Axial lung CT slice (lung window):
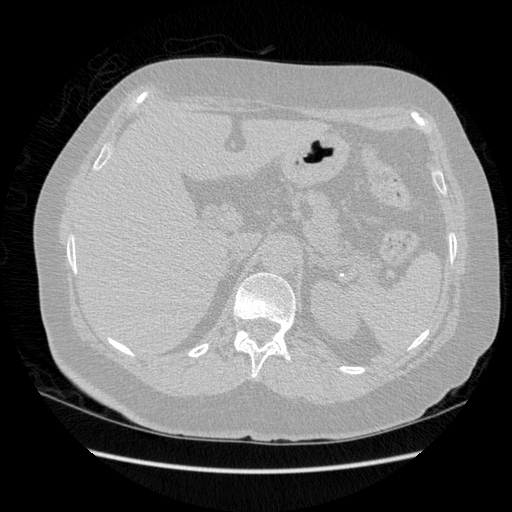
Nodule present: no